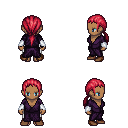
a pixel art fantasy rpg character, female body template, human, dark skin, purple robe, white pants, ruby red ponytail hairstyle, white cloth bracers, brown shoes, four views (front, back, left, right), 2x2 character sprite sheet, small pixel art, hard edges, no anti-aliasing